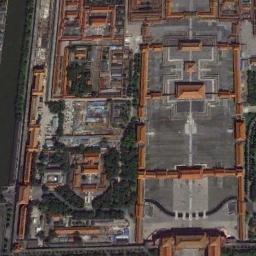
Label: palace